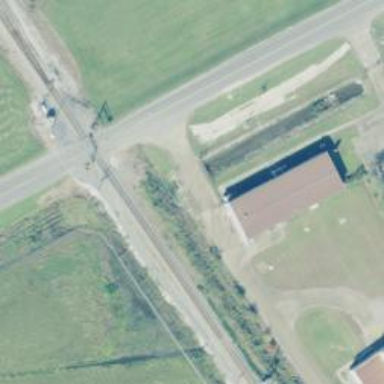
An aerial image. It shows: Railway spur junction.